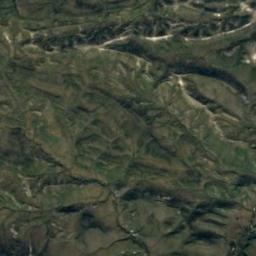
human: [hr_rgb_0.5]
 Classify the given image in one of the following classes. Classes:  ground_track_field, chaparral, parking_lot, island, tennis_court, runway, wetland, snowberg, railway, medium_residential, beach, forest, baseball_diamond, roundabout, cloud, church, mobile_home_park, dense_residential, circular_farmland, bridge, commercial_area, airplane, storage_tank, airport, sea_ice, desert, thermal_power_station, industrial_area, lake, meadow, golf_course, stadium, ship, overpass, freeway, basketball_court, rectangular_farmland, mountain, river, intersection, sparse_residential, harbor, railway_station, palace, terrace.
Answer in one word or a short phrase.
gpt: mountain